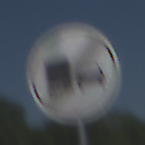
Verkehrszeichen: EndeUeberholverbotKraftfahrzeuge
Umgebung: Outdoor, Nature
Tageszeit: Midday
Wetter: Clear
Licht: Natural
Jahreszeit: NotSpecified
Kontrast: HighContrast